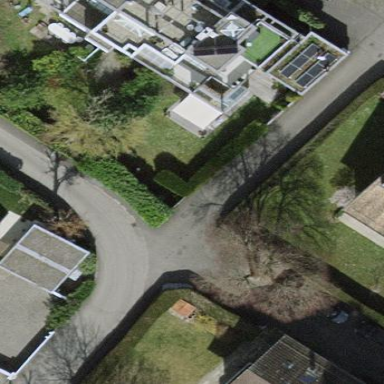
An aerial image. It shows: Garden surrounded by fence.